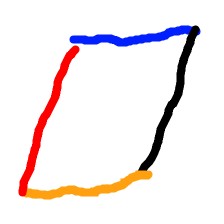
Shape: parallelogram